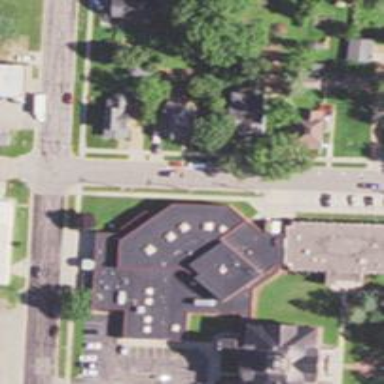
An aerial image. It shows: Public building.